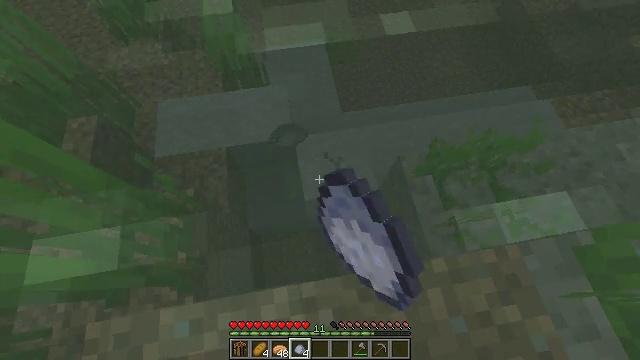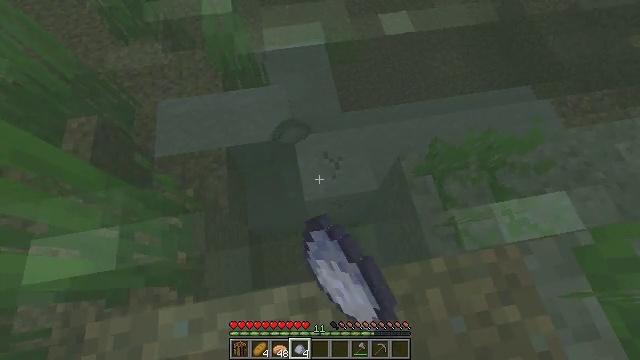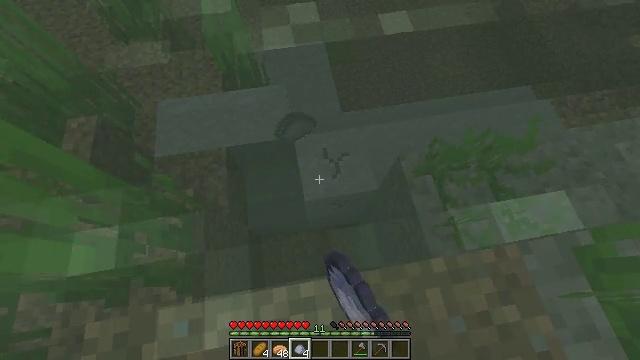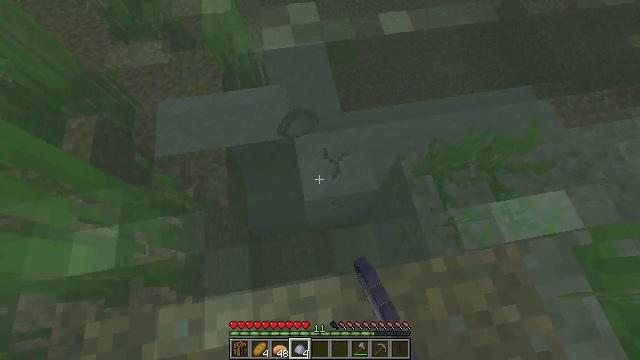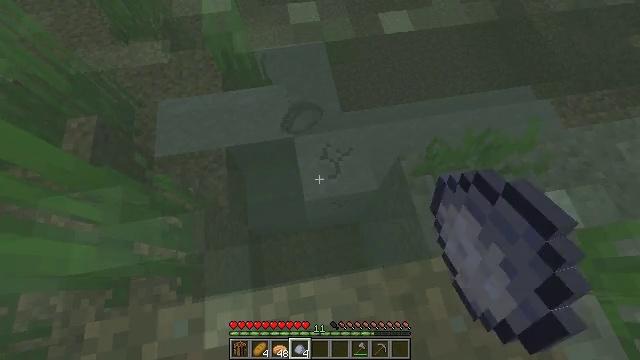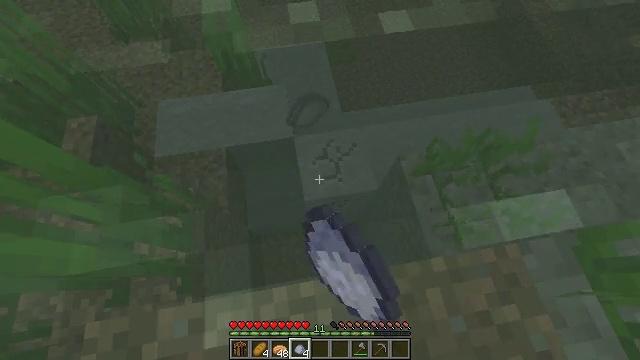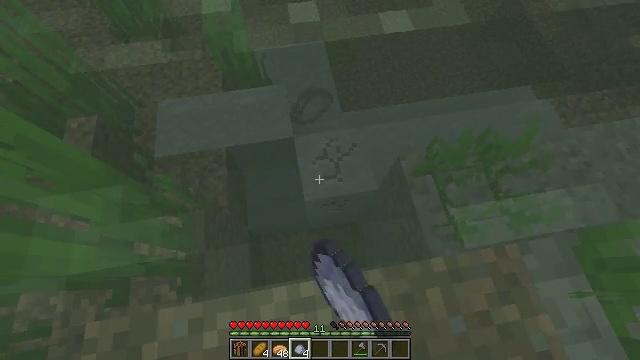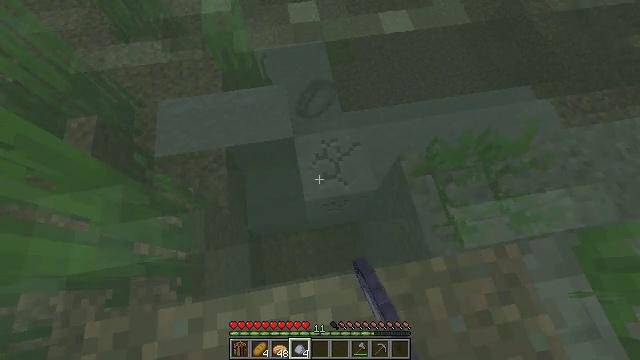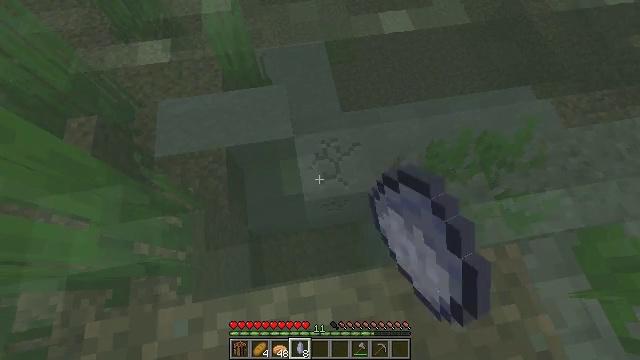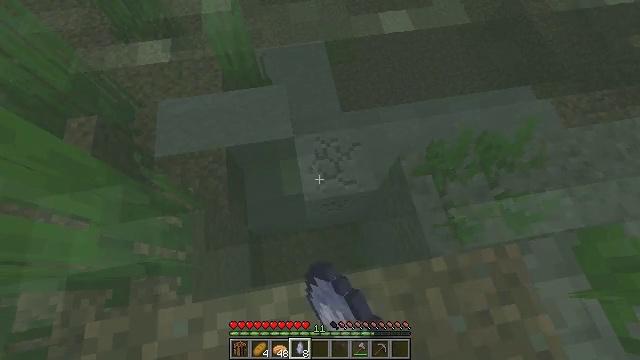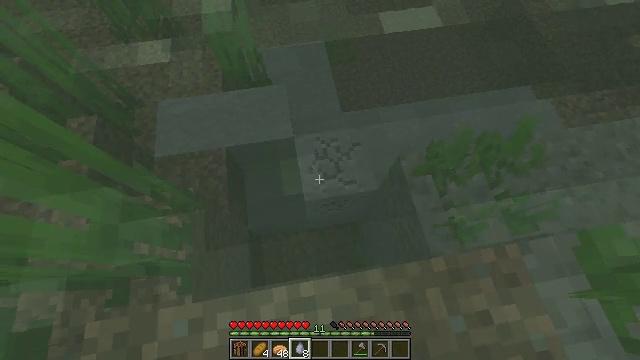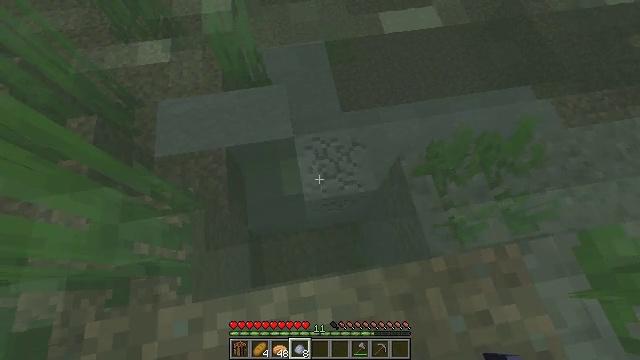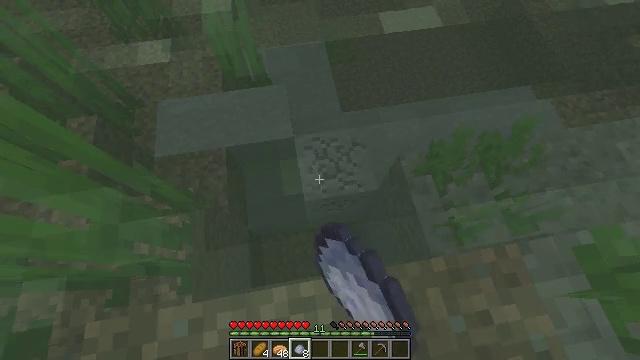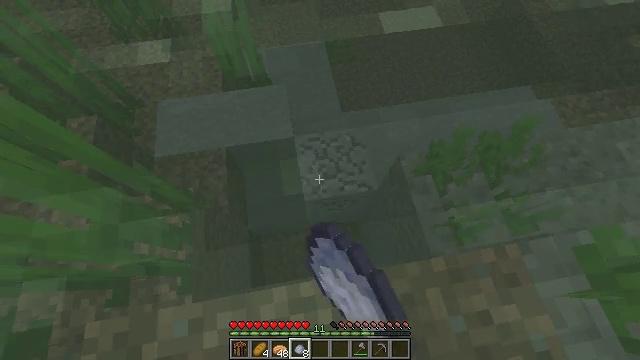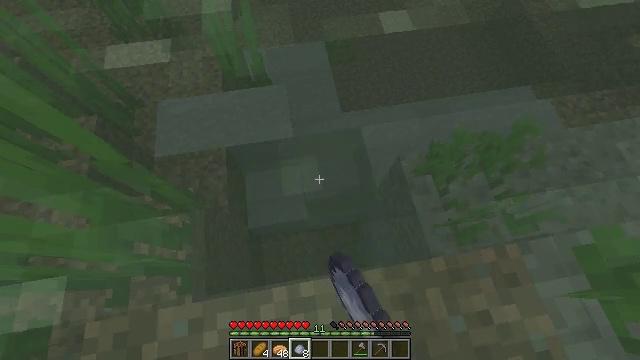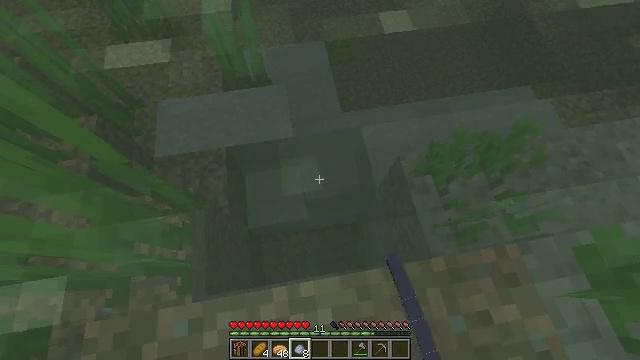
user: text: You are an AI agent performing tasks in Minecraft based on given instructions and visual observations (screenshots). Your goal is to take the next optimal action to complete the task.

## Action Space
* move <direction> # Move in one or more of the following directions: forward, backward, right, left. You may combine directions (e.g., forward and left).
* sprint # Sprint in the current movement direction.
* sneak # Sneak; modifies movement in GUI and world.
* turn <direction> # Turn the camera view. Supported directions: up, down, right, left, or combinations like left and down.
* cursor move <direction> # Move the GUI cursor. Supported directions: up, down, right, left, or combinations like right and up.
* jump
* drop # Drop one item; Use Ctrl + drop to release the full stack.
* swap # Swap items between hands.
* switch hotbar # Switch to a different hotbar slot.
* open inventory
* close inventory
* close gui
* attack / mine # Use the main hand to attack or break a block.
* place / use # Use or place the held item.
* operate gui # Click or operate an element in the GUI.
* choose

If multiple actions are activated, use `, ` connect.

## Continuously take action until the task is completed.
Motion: motion action
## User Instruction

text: Attack the clay block to obtain it.
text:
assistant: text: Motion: sneak, attack / mine
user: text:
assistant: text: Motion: sneak, attack / mine
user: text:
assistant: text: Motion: sneak, attack / mine
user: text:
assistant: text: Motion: sneak, attack / mine
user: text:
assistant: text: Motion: sneak, attack / mine
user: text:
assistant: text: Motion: sneak, attack / mine
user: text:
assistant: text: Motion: sneak, attack / mine
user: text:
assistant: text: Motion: sneak, attack / mine
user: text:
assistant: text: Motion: sneak, attack / mine
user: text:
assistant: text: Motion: sneak, attack / mine
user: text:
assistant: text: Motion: sneak, attack / mine
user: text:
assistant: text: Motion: sneak, attack / mine
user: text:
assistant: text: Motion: sneak, attack / mine
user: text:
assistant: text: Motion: sneak, attack / mine
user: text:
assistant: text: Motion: sneak, attack / mine
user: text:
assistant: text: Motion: sneak, attack / mine
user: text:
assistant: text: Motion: sneak, attack / mine
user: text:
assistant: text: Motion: sneak, attack / mine
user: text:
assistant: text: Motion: move forward, sneak, attack / mine
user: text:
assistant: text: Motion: move forward and move right, sneak, attack / mine
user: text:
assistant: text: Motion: move forward and move right, sneak, turn left and up, attack / mine
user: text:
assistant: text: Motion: move forward, sneak, turn left and up, attack / mine
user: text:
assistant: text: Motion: move forward, sneak, turn left, attack / mine
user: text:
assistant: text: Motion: move forward, sneak, attack / mine
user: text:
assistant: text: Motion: move forward, sneak, attack / mine
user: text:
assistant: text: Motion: move forward, sneak, attack / mine
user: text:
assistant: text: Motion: move forward, sneak, attack / mine
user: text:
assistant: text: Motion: sneak, attack / mine
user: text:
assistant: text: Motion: sneak, attack / mine
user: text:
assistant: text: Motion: sneak, attack / mine